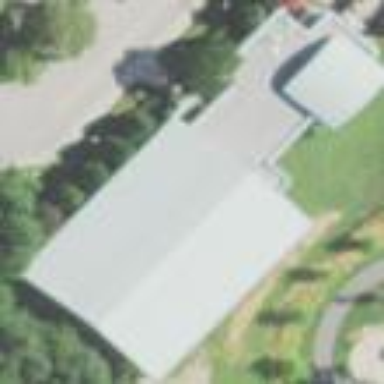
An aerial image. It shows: Commercial community centre building.